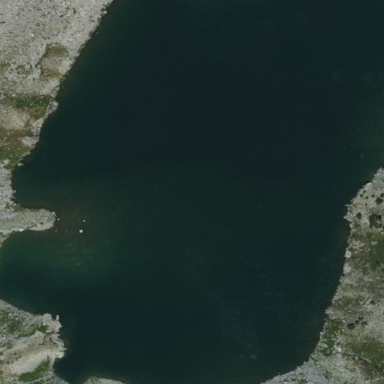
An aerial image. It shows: Lake with natural water.